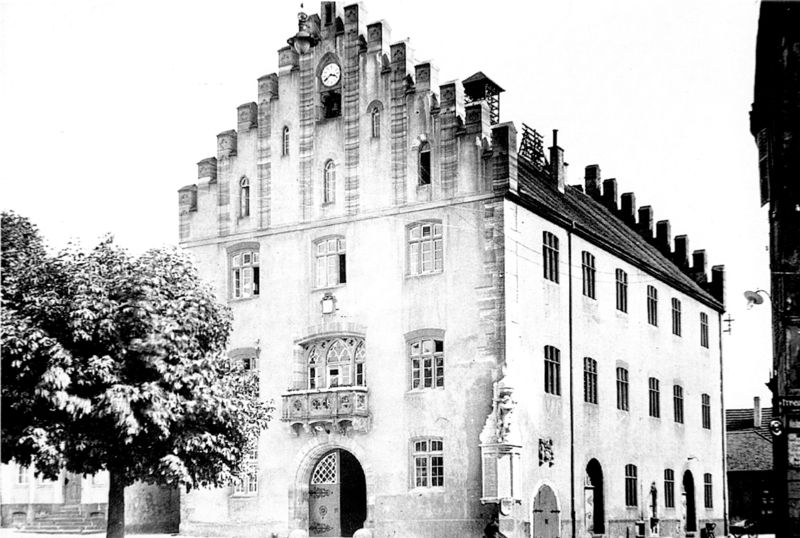
Titel: Neues Rathaus in Hammelburg (Foto v. 1920)
Künstler: Lorenz Deppisch
Standort: Hammelburg
Institution: Rathaus
Schlagwörter: baum, dunkel, himmel, schatten, weiß, bäume, stadt, fenster, grau, hell, holz, lampe, laterne, licht, schwarz, tür, dach, gebäude, haus, park, schloss, alt, architektur, stein, türbogen, häuser, gitter, spitzen, krone, renaissance, dachziegel, kamin, kamine, karren, rund, schornstein, skulptur, statue, balkon, ecke, sitz, bogen, fassade, dächer, giebel, mauer, hof, türe, platz, empore, rundbogen, leiter, treppe, treppen, inschrift, uhr, flügeltür, baumkrone, tor, zinnen, foto, eingang, erker, escalier, innenhof, offen, burg, eckig, bayern, regenrinne, groß, schlicht, blanc, noir, schwarzweiß, rathaus, verziert, portal, fenstergitter, maison, hellgrau, sandstein, gotisch, spitzbogen, anwesen, vergittert, geäst, profan, blattwerk, straßenlampe, dicht, herrenhaus, stockwerke, ville, zinne, lisenen, maßwerk, profanbau, architecture, eckbetonung, doppeltür, profanarchitektur, doppelfenster, tabernakel, eingangstür, bäumebalkon, gotisches fenster, hauptansicht, pignon, scharte, scmuck, stufengiebel, tkamin, torflügel, treppengiebel, uhrfenster, uhrwerk, zinnengiebel, ärker, öffentlich, photographie, arbres, balcon, noir et blanc, photo, belge, rue, monocrom, immeuble, horloge, batiment, renaissancestil, pendule, white, quartier, spitzbogen fenster, chimney, belgique, building, coburg, abres, photography, time, clock, door, gothic, roof, windows, balcony, black and white, black, black white, horaire